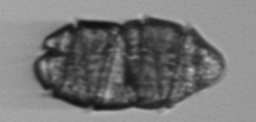
Label: Margalefidinium